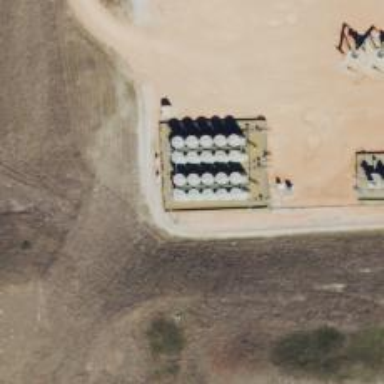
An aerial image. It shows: Storage tank with man-made structure.